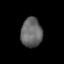
Tissue: lung
Cell type: Myeloid cells
Senescence score: 0.1943
Nuclear area (px): 610
Mean DAPI intensity: 103.115